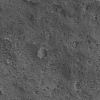
Atmospheric dust classification: not_dusty